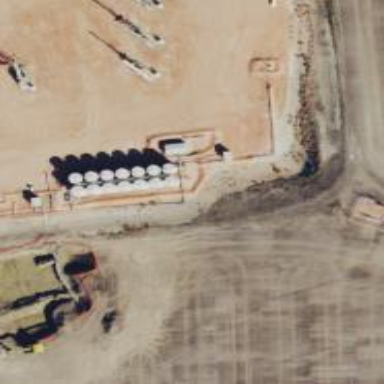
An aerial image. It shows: Storage tank with man-made structure.